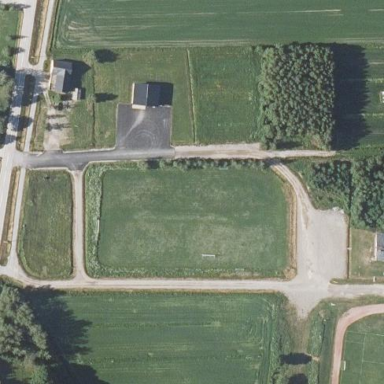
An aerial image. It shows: Soccer pitch for leisure land activities.